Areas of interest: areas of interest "WTC-Xintiandi"
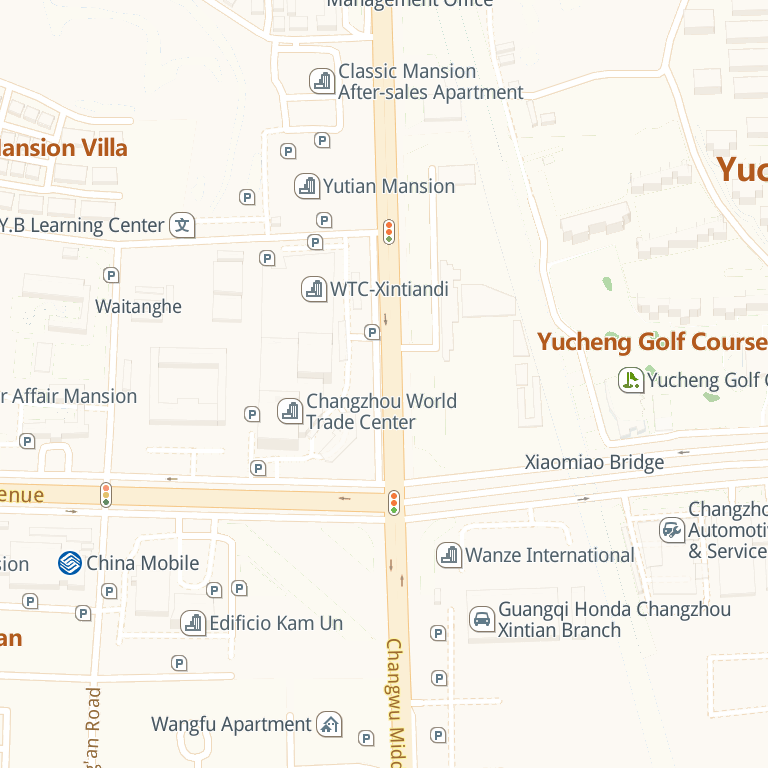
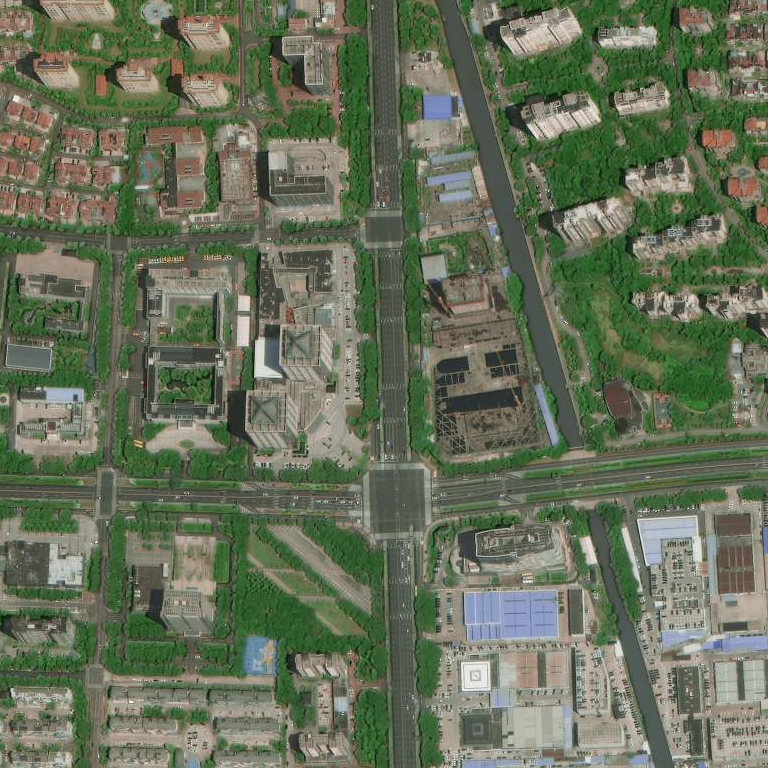